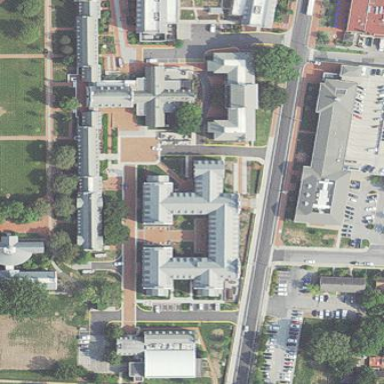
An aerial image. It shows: Dormitory building.